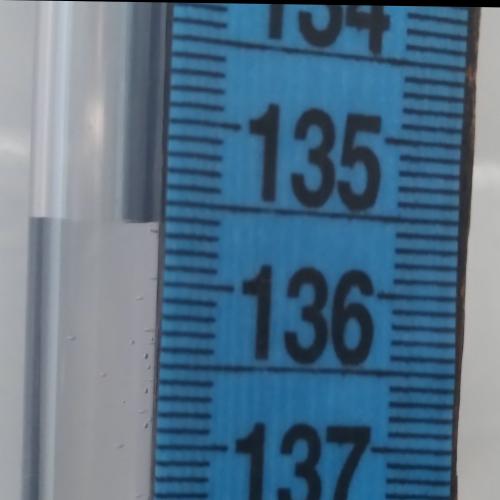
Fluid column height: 135.6 cm